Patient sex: F
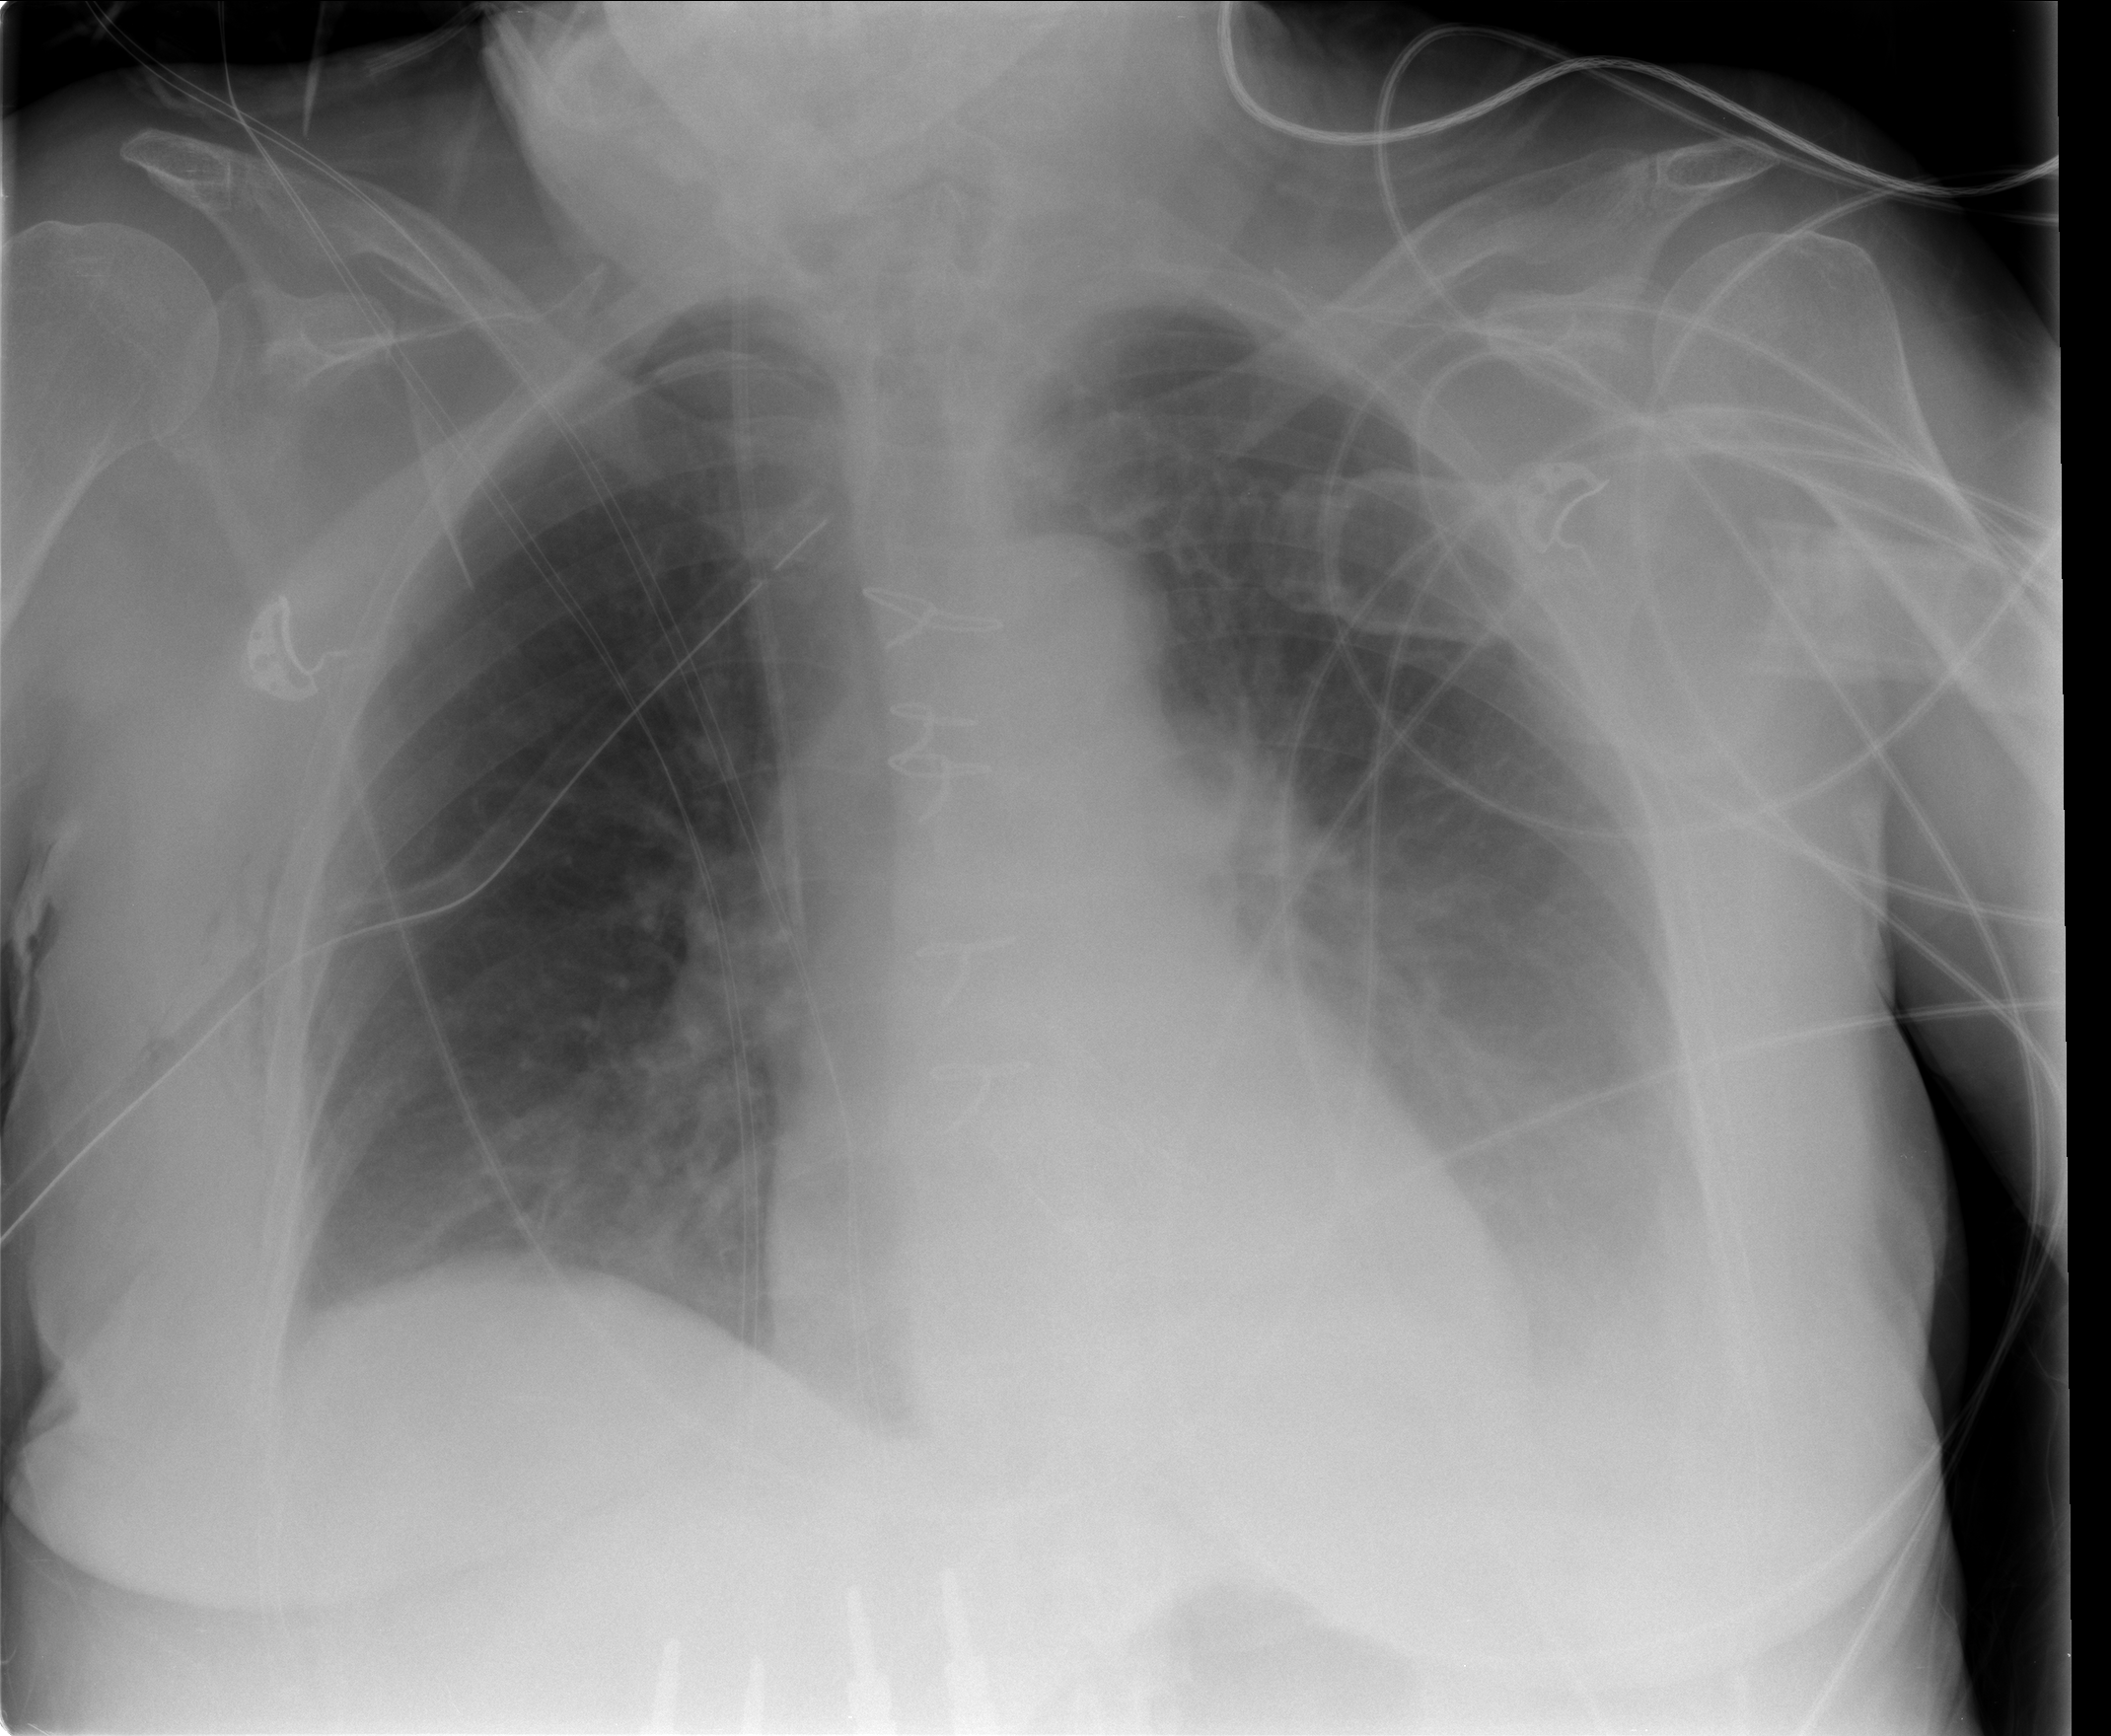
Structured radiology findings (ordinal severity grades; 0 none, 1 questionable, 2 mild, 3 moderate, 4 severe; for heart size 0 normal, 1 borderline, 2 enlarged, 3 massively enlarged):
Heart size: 2
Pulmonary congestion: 2
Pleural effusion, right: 3
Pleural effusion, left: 3
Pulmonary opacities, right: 0
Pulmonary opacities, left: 0
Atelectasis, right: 3
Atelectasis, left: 2